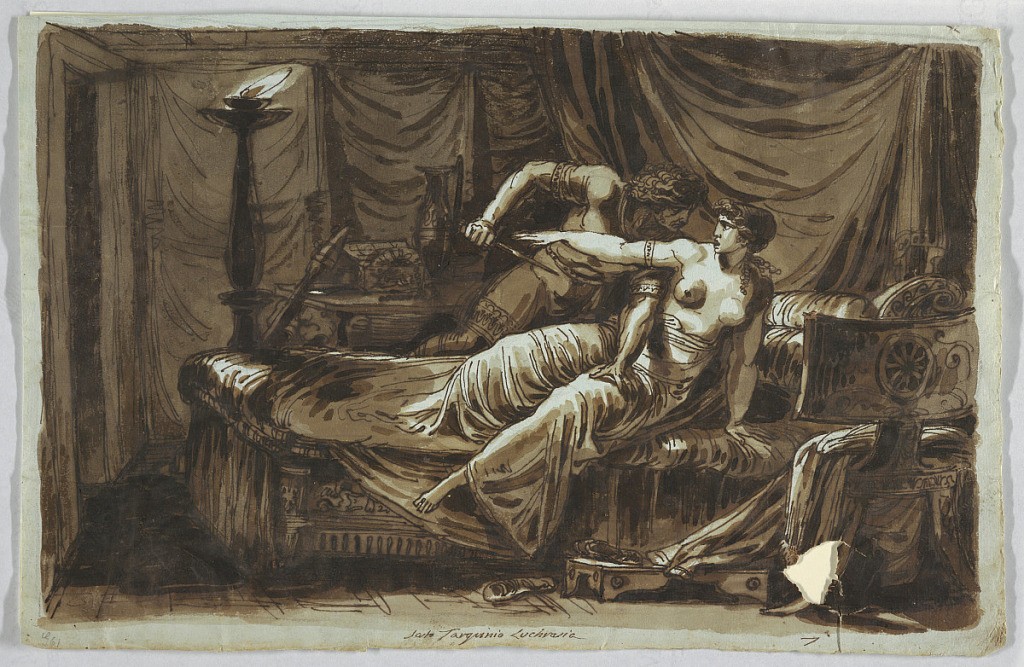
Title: Drawing
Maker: Felice Giani, Italian, 1758–1823
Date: About 1820
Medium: Pen, ink. Sepia wash. Light bluish paper;
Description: Lucretia trying to leave her bed is kept down by the left hand of Tarquinius who standing behind her menaces her with his sword. The room and its furnishings are elaborately shown. A camp is burning. Narrow paper margin.